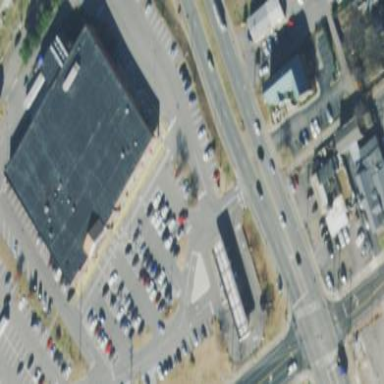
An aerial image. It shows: Supermarket located in building.